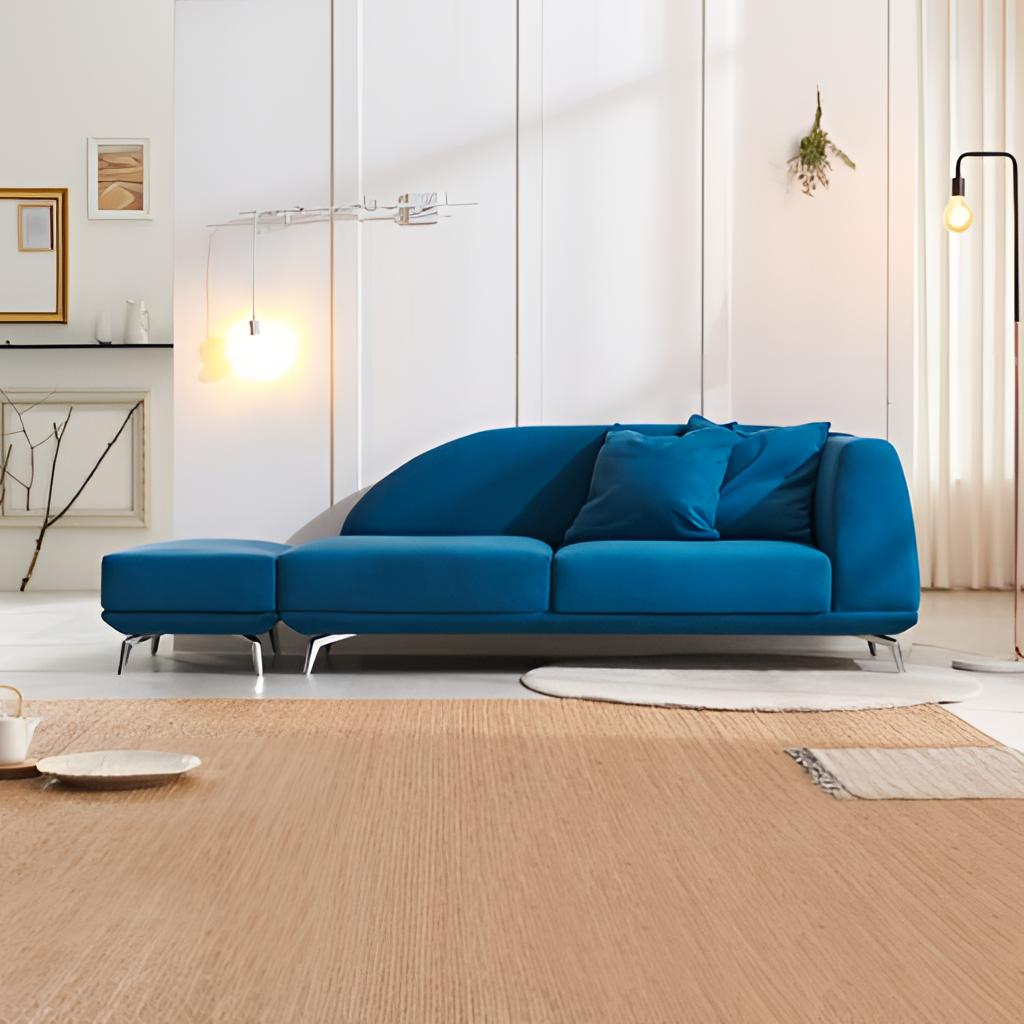
fabric sofa, living room, modern, white tile flooring, with large square pattern, paint wallpaper, with solid pattern